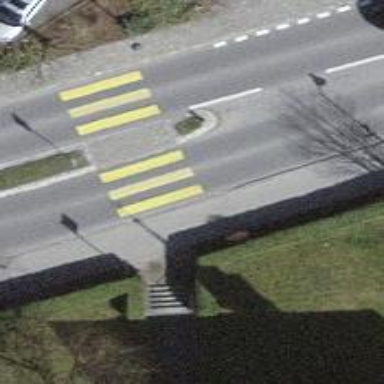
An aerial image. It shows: Uncontrolled zebra crossing with central island.